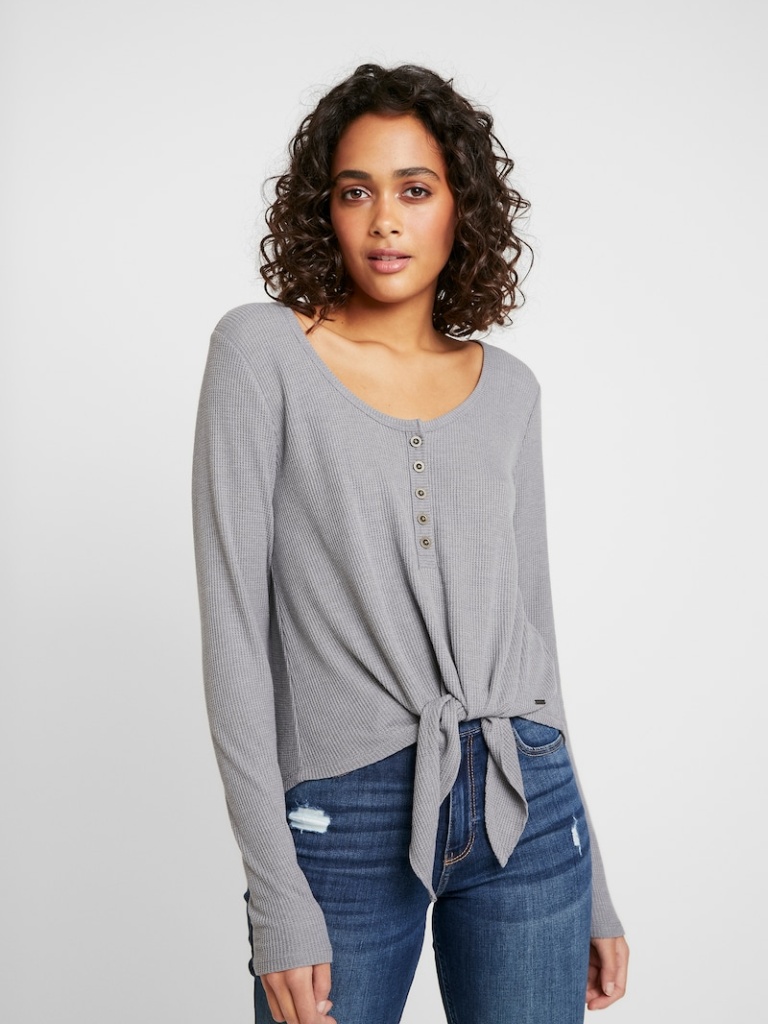
cotton relaxed a long-sleeved with the sleeves down hip length Untucked scoop blouse